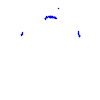
Particle: proton